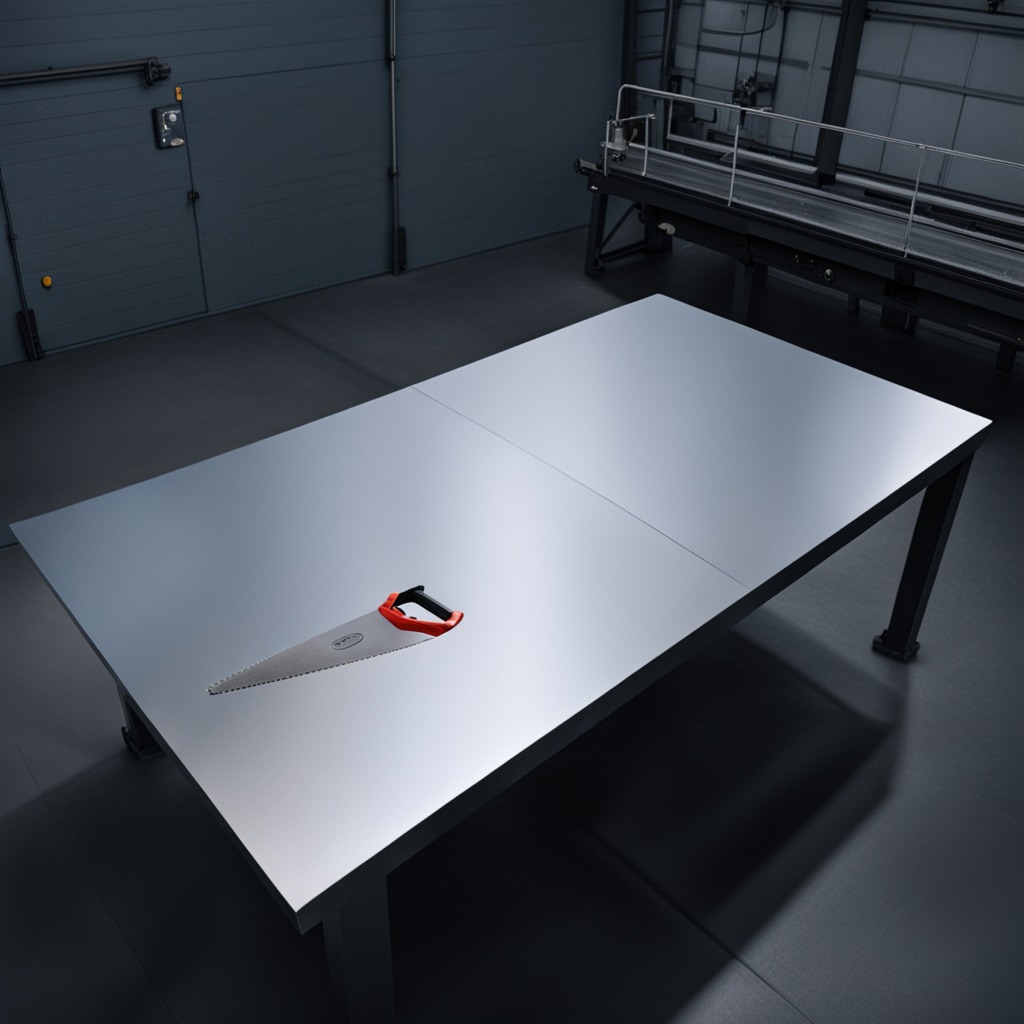
A metal saw lies on the tabletop.